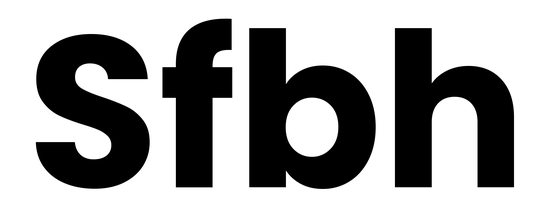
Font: Poppins-Bold